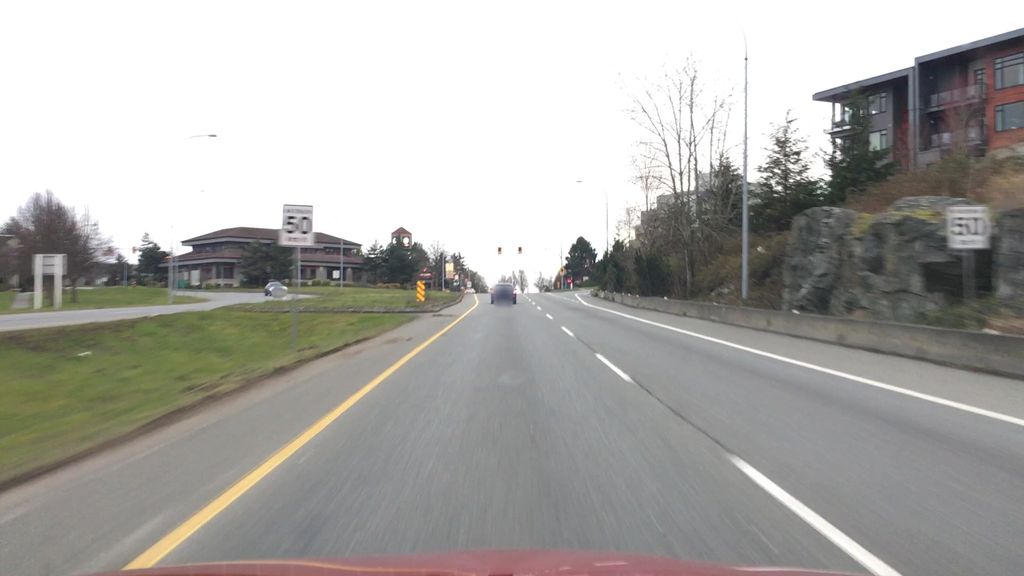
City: victoria